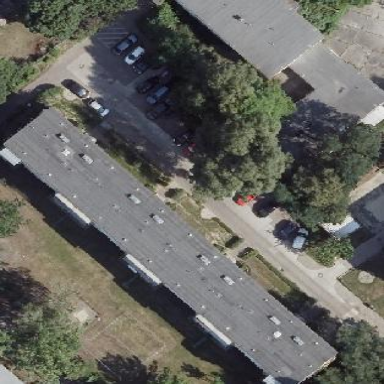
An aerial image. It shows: Residential building with apartments. The surroundings have paving stones.